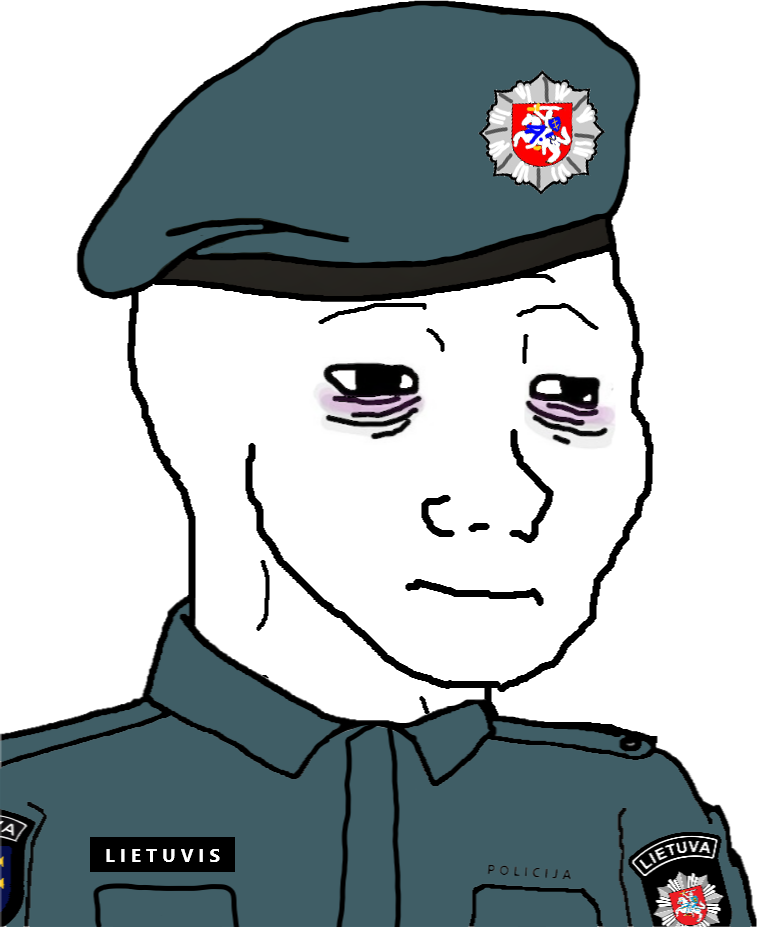
Label: 5_Doomer